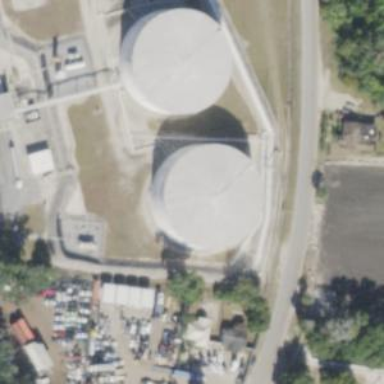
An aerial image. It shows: Building with storage tank.